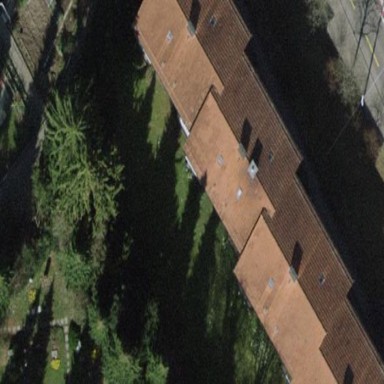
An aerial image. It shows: Gabled roof on building that houses apartments.